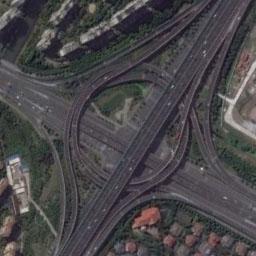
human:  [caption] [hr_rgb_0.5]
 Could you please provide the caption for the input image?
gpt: There are many buildings and trees beside the overpass .

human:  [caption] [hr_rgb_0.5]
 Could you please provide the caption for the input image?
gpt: The overpass is next to some houses and trees .

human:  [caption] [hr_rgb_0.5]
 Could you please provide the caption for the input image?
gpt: The directional overpass is over the roads and the overpass is flanked by lots of buildings .

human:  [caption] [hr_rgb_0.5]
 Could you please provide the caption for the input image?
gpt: The perimeter of the overpasses is completely covered by vegetation .

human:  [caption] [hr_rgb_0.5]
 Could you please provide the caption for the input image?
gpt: There are some buildings and green lawns beside the overpass .